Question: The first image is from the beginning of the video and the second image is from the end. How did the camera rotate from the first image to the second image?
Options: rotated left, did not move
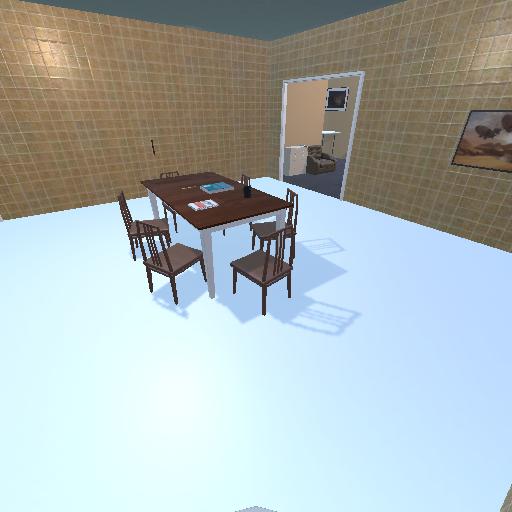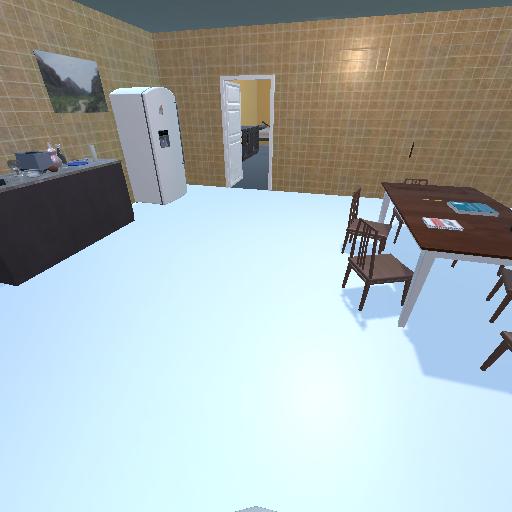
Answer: rotated left